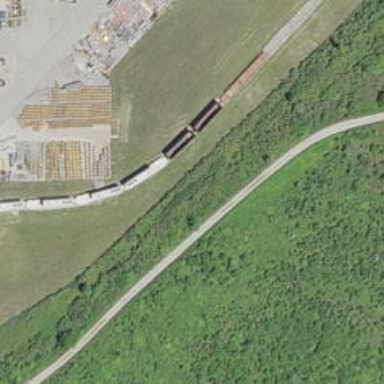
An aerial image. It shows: Rail spur service.